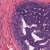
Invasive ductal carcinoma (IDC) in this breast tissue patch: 0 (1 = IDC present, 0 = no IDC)